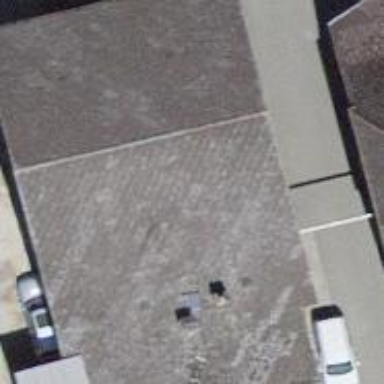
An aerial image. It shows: Sty building.